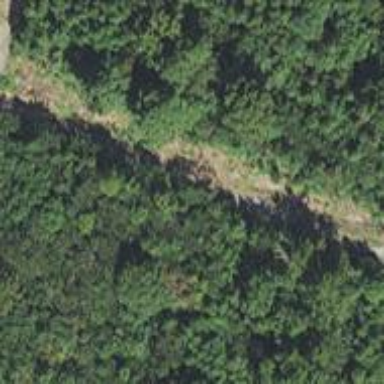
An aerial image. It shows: Abandoned road.